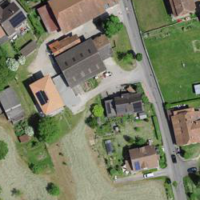
EUNIS habitat code: 54
Species observed at this site:
Grus grus